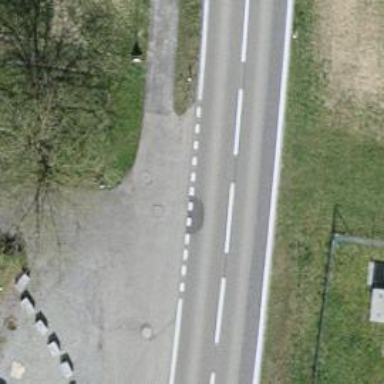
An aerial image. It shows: Asphalt cycleway.